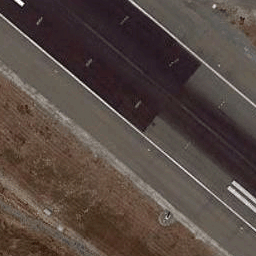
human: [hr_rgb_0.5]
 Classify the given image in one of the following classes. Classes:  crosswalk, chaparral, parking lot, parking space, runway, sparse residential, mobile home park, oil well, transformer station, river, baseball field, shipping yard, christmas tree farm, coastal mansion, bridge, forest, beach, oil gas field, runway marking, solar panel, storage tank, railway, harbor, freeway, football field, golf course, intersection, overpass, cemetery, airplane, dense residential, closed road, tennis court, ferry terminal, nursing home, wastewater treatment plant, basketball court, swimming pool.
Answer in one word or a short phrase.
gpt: runway